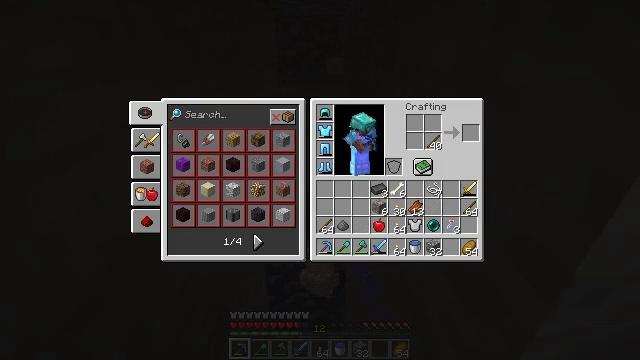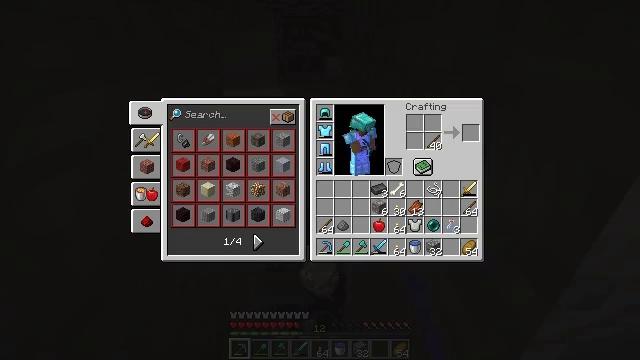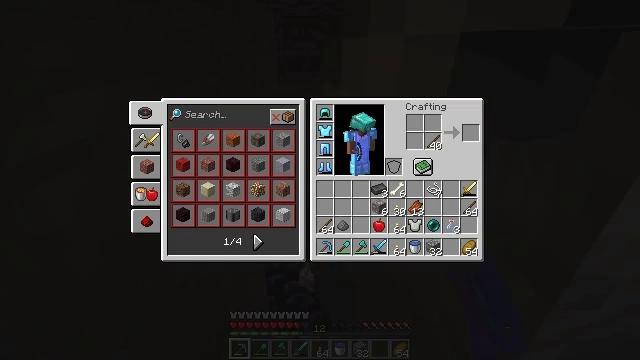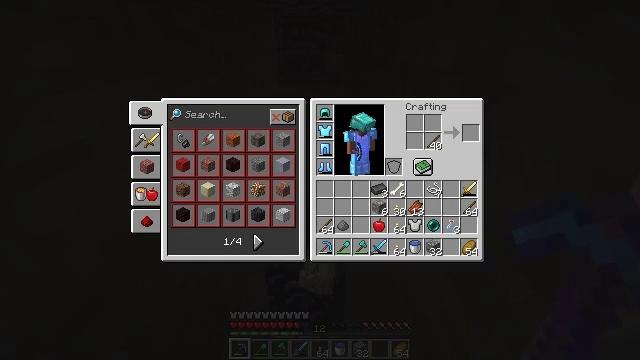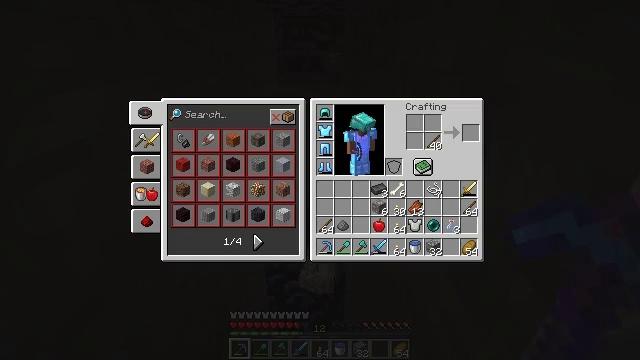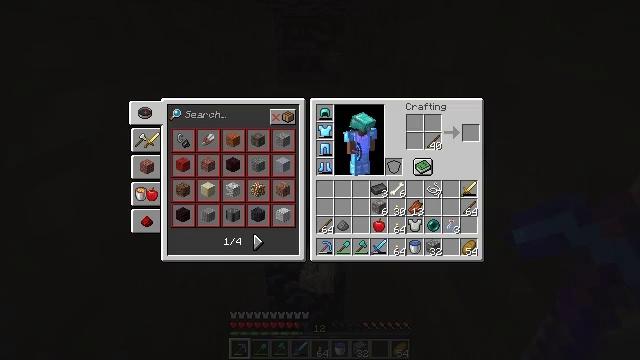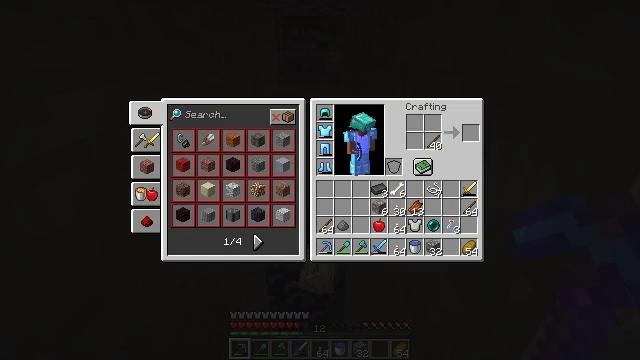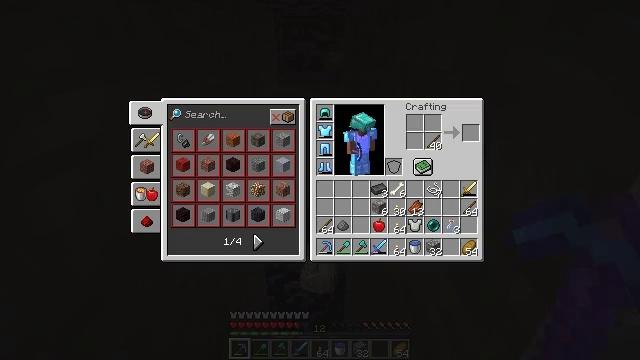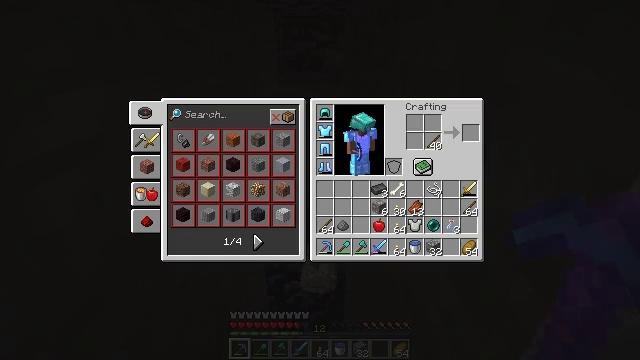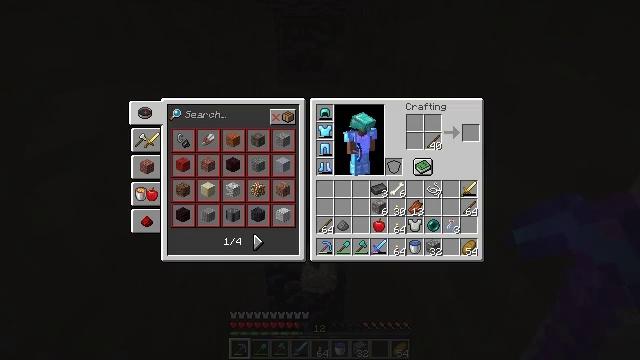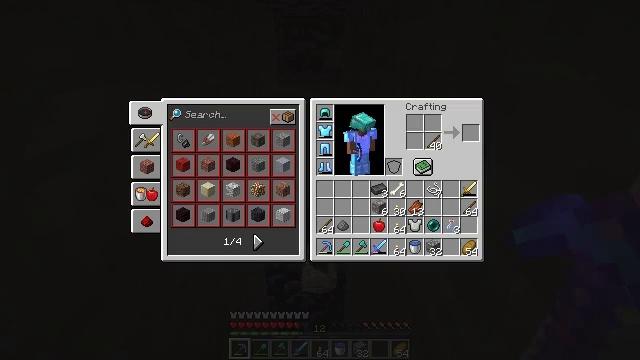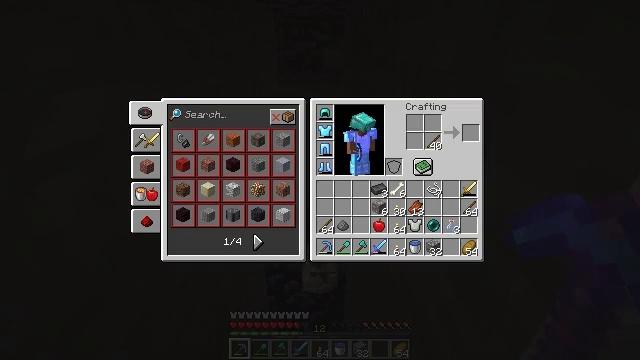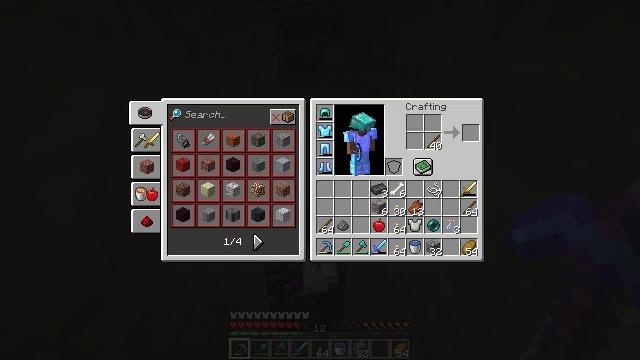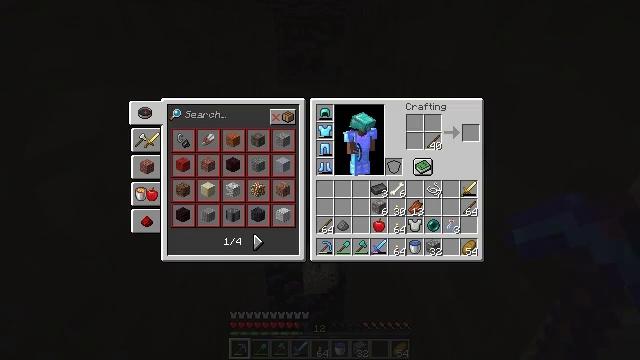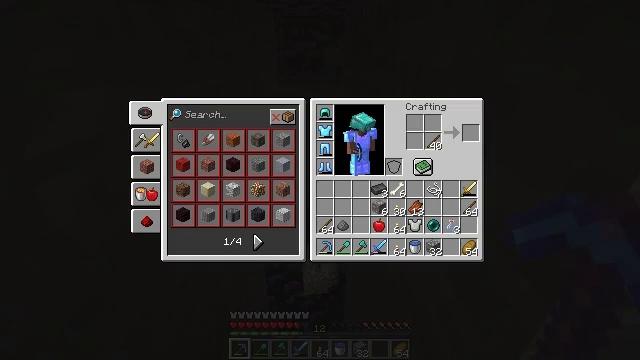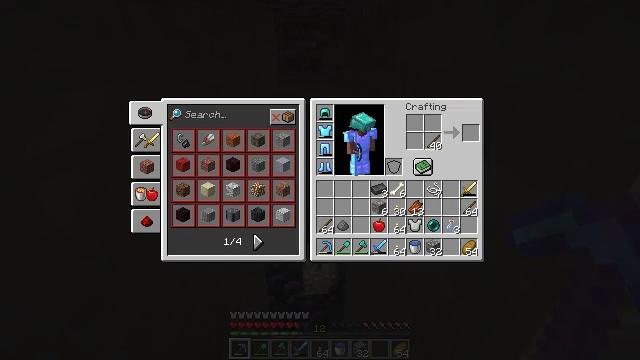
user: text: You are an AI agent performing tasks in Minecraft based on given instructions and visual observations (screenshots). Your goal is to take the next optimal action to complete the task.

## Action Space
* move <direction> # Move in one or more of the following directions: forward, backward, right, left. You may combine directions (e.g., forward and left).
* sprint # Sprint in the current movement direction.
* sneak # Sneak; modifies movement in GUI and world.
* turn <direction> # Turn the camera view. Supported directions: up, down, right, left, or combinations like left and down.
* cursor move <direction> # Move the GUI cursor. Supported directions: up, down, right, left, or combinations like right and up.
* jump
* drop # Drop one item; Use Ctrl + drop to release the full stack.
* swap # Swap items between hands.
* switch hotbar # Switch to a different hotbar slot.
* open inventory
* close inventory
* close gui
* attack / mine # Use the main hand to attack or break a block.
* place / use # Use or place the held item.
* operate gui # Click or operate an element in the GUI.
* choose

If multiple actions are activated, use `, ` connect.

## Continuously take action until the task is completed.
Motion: motion action
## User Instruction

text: Drop a golden sword.
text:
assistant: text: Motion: open gui
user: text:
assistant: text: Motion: no_op
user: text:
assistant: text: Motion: no_op
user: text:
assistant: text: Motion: no_op
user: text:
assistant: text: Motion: no_op
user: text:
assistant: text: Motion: no_op
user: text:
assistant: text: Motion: no_op
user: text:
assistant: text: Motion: no_op
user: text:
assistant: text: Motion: no_op
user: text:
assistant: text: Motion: no_op
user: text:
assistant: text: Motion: no_op
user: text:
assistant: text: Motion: no_op
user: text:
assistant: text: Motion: no_op
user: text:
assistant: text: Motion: no_op
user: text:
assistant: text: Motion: no_op
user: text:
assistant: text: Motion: no_op
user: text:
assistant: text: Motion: cursor move left and up
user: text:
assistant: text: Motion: cursor move left and up
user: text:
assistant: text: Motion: cursor move left
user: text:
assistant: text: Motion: no_op
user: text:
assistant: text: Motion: no_op
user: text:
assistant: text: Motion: no_op
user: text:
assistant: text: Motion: no_op
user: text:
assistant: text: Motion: no_op
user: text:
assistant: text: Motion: operate gui
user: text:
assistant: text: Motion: operate gui
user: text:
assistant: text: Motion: operate gui
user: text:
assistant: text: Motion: cursor move down
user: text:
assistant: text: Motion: cursor move right and down
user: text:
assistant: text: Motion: no_op